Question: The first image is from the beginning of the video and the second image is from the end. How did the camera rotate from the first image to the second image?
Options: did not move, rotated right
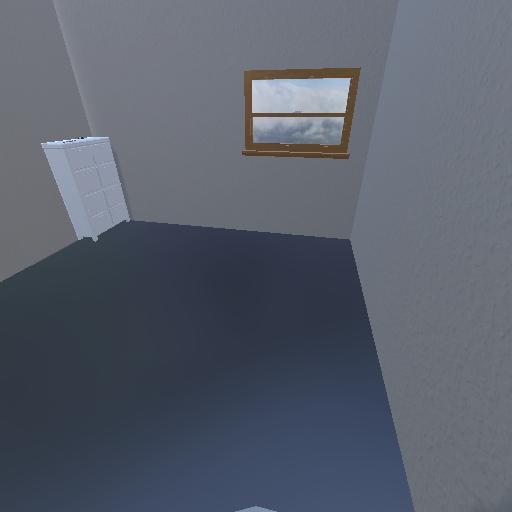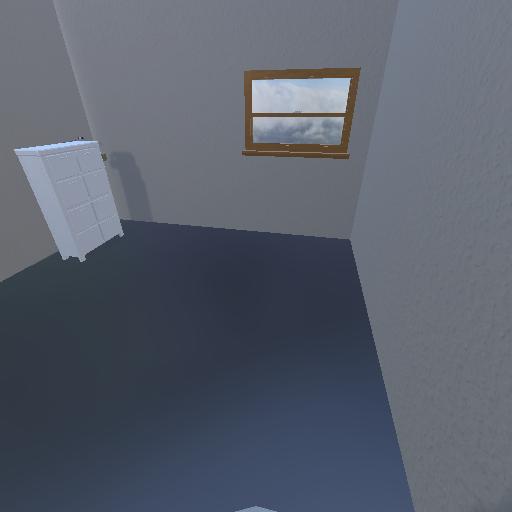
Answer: did not move